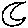
Label: moon